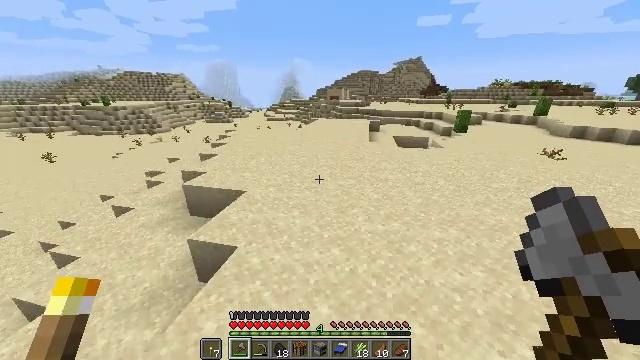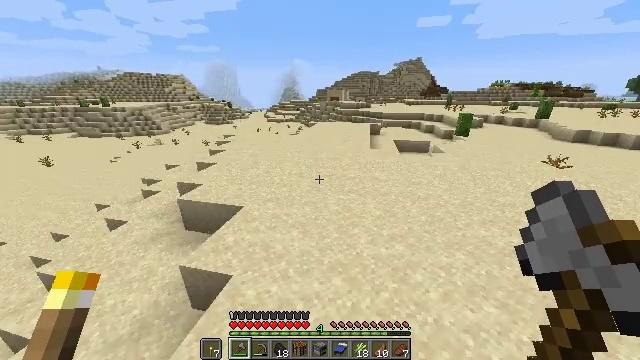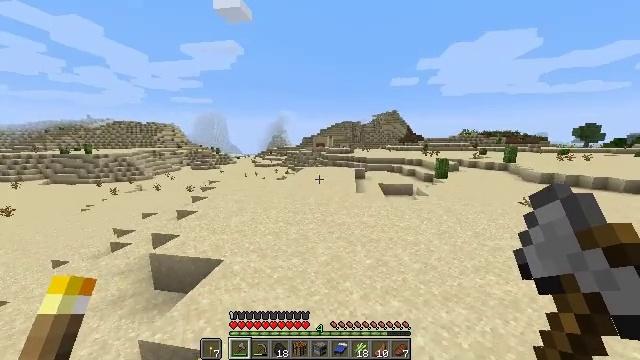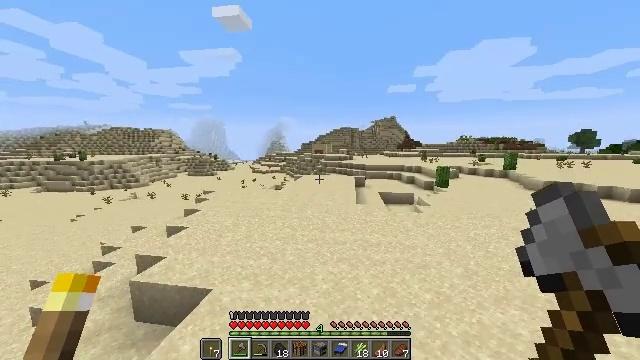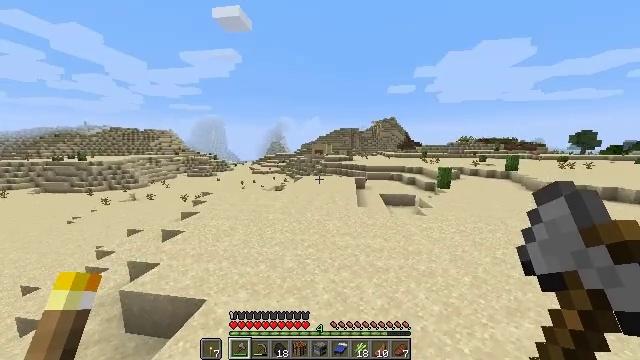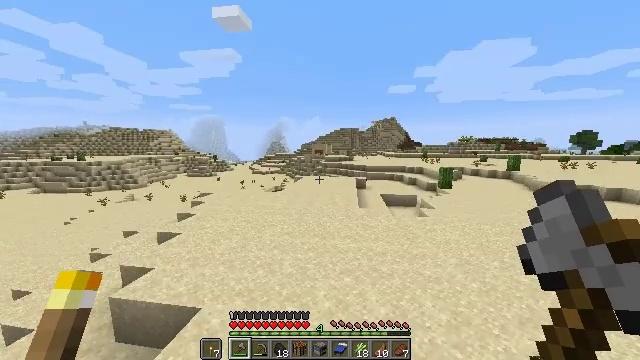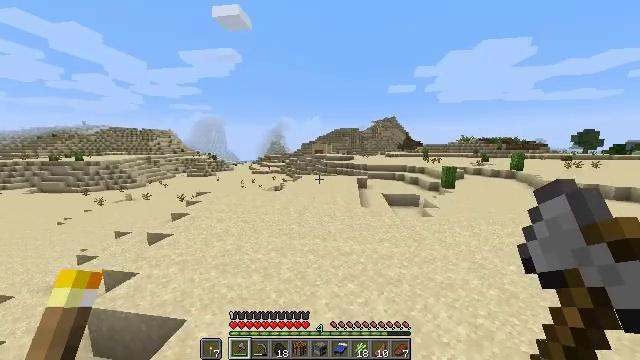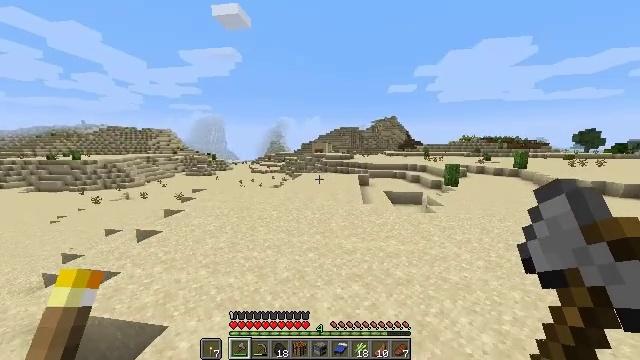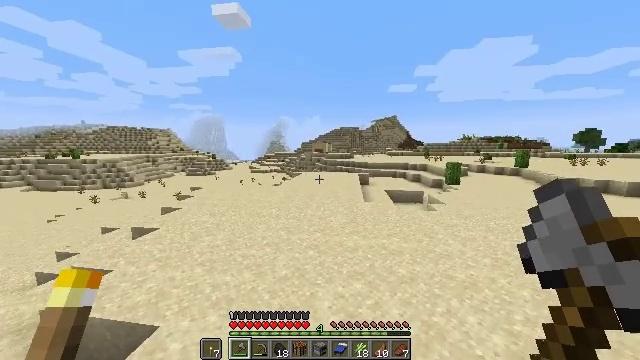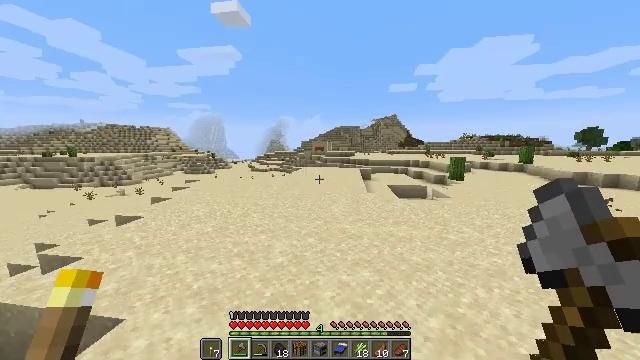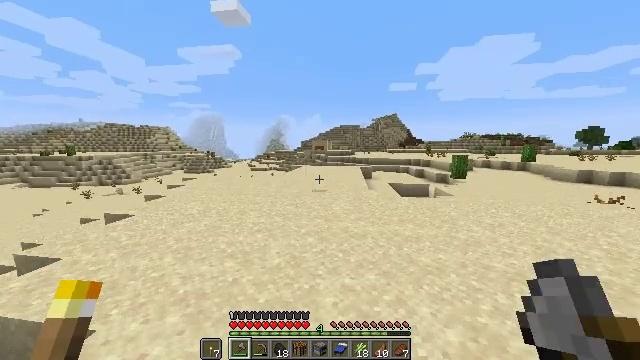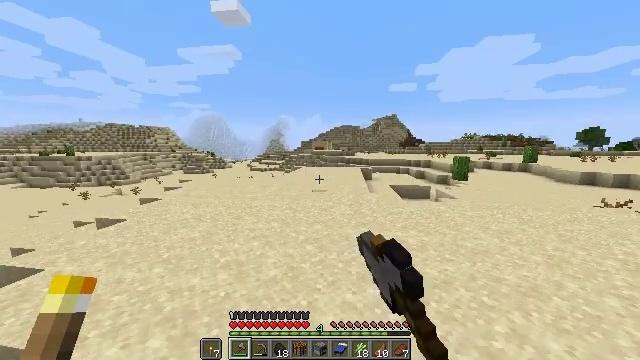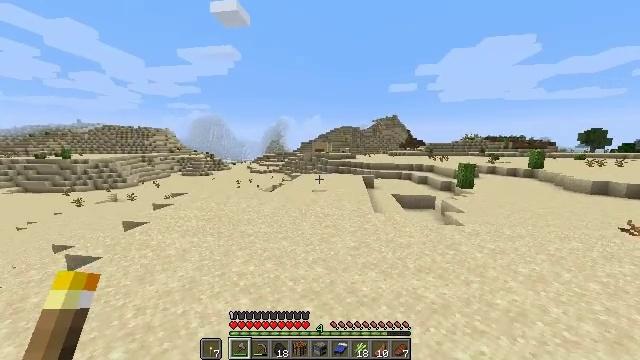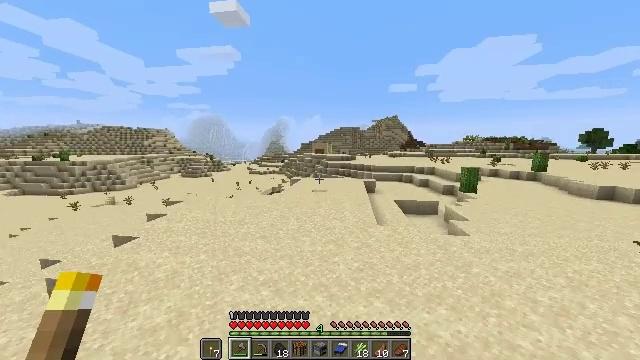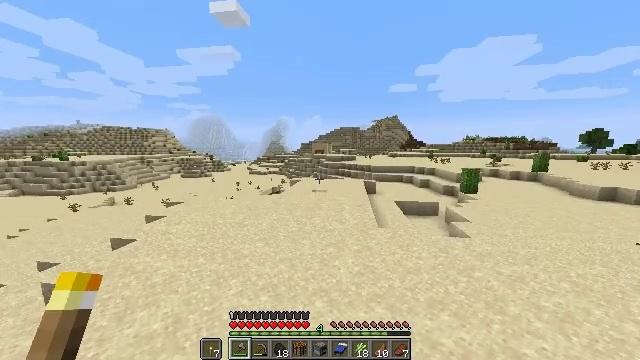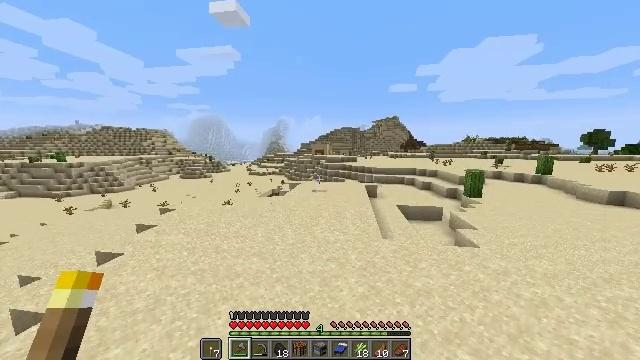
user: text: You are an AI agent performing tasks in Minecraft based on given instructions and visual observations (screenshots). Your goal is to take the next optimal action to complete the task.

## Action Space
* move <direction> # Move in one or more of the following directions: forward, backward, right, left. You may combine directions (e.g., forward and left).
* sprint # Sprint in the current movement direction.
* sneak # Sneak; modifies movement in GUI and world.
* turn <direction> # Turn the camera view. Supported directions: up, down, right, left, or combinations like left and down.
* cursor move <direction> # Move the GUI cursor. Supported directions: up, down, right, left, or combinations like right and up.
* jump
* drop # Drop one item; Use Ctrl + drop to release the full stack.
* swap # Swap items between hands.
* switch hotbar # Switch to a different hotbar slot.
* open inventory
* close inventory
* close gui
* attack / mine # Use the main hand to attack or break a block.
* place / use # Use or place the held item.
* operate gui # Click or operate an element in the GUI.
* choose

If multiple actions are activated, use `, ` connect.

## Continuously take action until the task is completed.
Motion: motion action
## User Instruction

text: Extract blue terracotta from the ground or building.
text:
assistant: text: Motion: move forward, sprint, jump
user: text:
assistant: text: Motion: move forward, sprint, turn right and up, jump
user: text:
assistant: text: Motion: move forward, sprint, turn up, jump
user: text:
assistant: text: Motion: move forward, sprint, jump
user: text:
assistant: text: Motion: move forward, sprint, jump
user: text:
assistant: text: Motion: move forward, sprint, jump
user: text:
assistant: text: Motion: move forward, sprint, jump
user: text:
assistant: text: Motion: move forward, sprint, jump
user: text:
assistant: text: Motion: move forward, sprint, jump
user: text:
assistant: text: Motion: move forward, sprint, attack / mine, jump
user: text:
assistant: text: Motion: move forward, sprint, attack / mine, jump
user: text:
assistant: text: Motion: move forward, sprint, attack / mine, jump
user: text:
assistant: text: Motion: move forward, sprint, attack / mine, jump
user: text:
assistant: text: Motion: move forward, sprint, jump
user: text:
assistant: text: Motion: move forward, sprint, jump
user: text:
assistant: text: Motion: move forward, sprint, jump
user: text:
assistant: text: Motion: move forward, sprint, jump
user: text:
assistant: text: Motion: move forward, sprint, jump
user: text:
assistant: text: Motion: move forward, sprint, jump
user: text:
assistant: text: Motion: move forward, sprint, jump
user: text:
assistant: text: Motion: move forward, sprint, jump
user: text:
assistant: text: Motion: move forward, sprint, jump
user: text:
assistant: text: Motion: move forward, sprint, jump
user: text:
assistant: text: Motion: move forward, sprint, jump
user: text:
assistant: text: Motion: move forward, sprint, jump
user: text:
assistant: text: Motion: move forward, sprint, jump
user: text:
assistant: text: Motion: move forward, sprint, jump
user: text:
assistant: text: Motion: move forward, sprint, turn right and down, jump
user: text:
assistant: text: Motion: move forward, sprint, jump
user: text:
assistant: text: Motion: move forward, sprint, jump